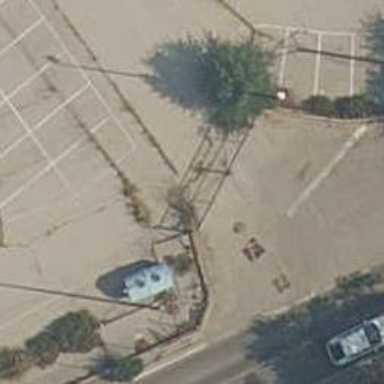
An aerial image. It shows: Lift gate barrier.